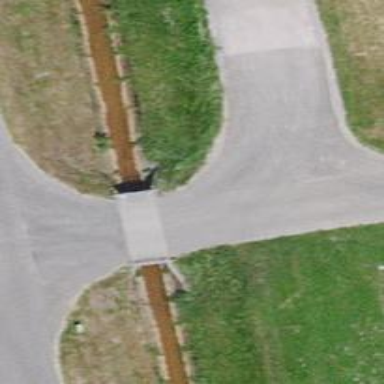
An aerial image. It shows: Track road with grade1 bridge.